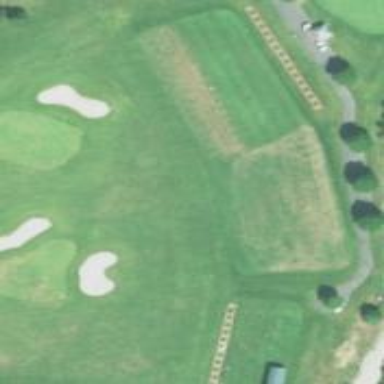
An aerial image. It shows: Golf tee on grassy land.